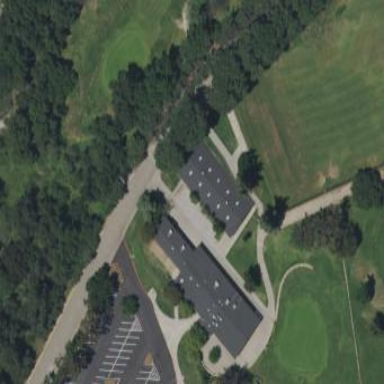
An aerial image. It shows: Building near golf course.